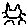
Label: cat